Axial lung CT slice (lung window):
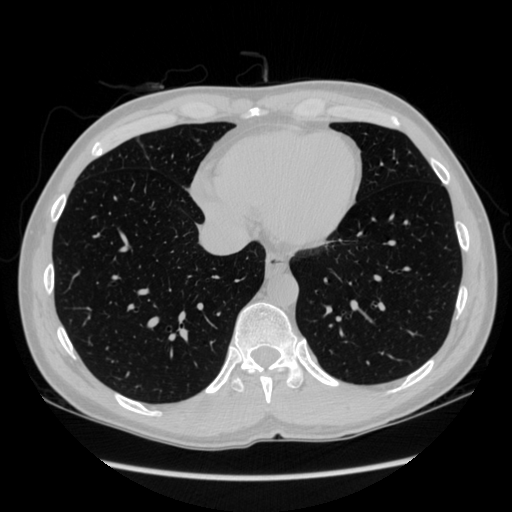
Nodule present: no